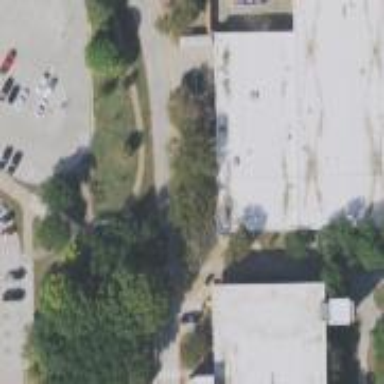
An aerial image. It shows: College building.